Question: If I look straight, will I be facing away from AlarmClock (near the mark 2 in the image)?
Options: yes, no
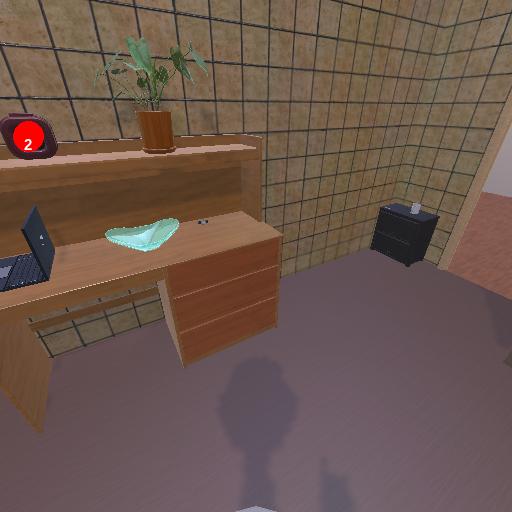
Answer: yes